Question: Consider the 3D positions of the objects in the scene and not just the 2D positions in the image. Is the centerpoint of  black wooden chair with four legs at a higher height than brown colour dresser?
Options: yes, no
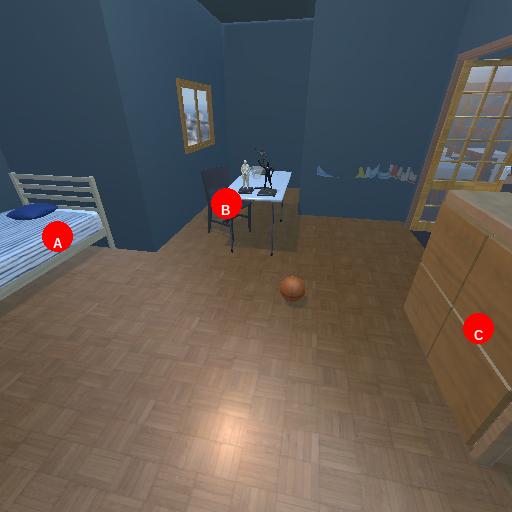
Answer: yes